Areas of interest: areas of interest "Temple"
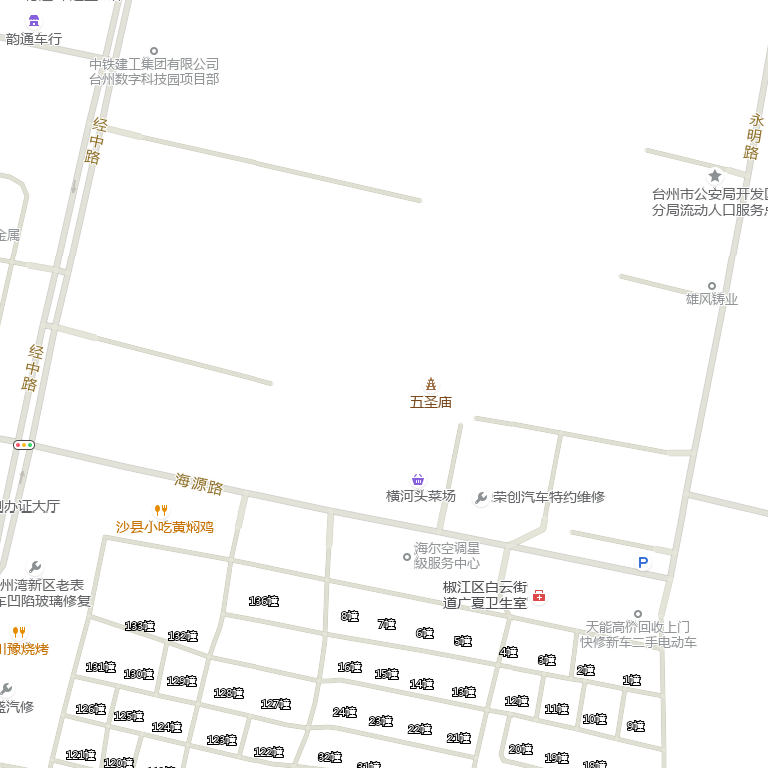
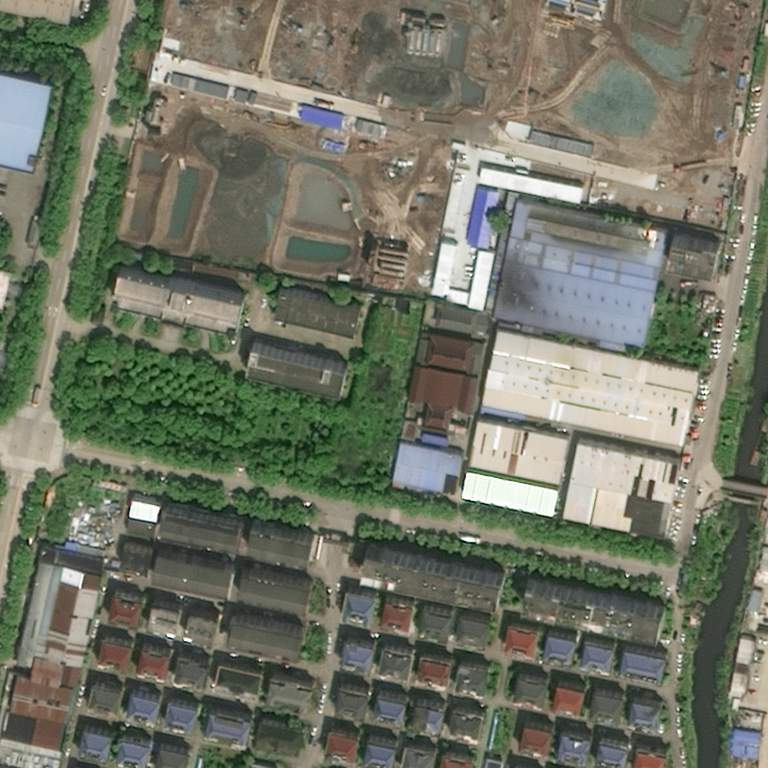